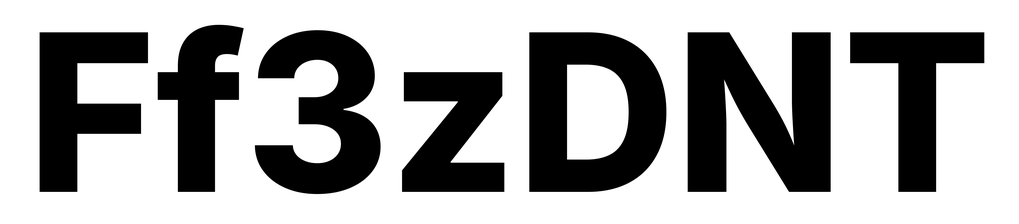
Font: Inter_ExtraBold